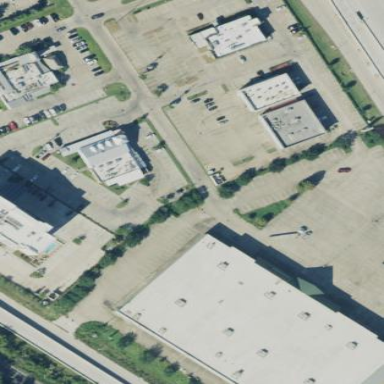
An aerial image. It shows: Retail building.